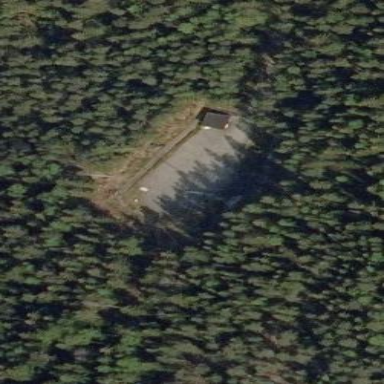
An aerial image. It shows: Military area enclosed by metal fence.